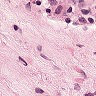
Metastatic tissue present: no